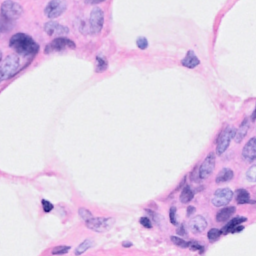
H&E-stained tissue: Breast